Interaction volume radius: 5 \u00c5
Interaction volume height: 35 \u00c5
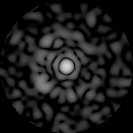
Disorder parameter: 0.7941